Field crop: maize
Growth stage: 2
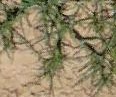
Species: salsola